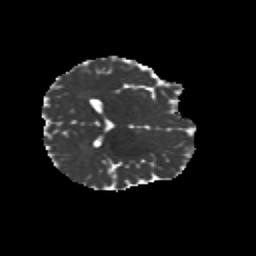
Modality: MD
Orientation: axial
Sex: male
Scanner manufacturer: siemens
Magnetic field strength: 3 T
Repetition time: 5 s
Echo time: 0.071 s